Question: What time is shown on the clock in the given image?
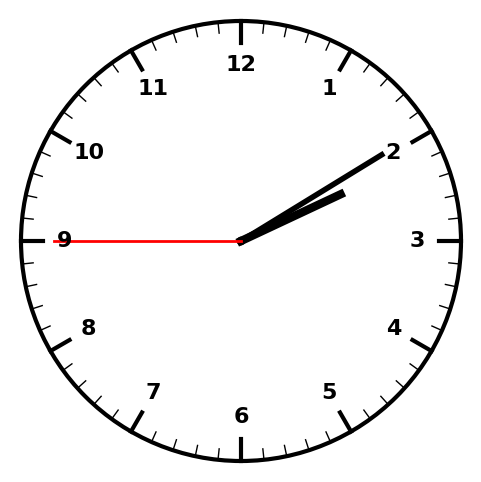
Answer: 02:09:45